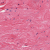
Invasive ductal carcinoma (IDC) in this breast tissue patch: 0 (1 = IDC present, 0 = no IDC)